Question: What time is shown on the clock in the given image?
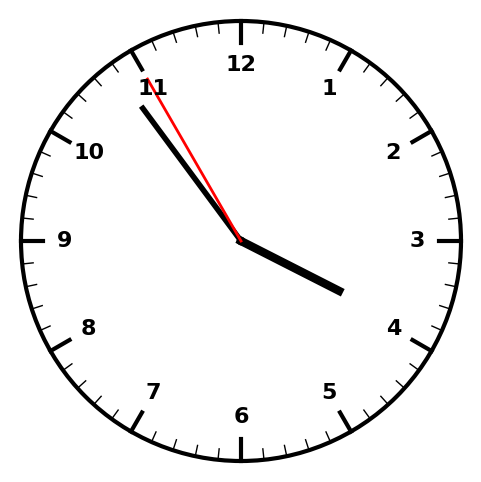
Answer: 03:53:55